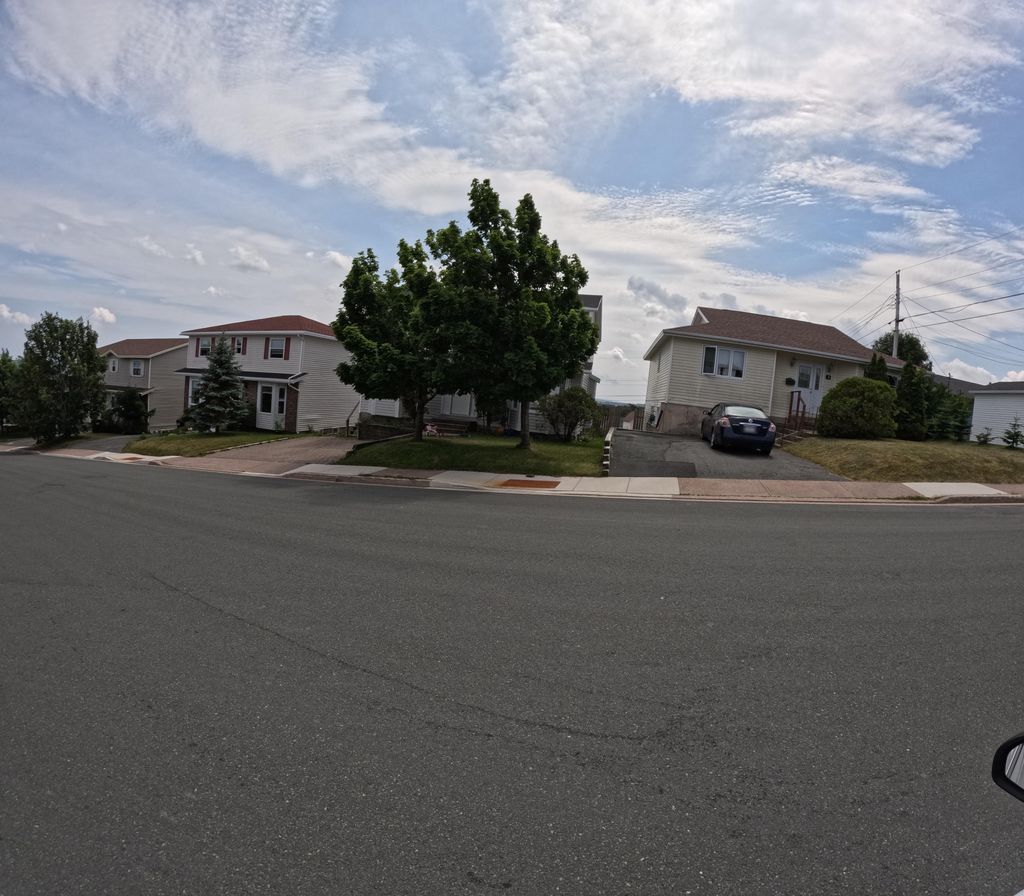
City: st_johns